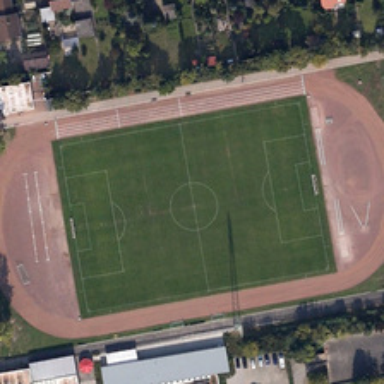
There's a green football field on the red track .